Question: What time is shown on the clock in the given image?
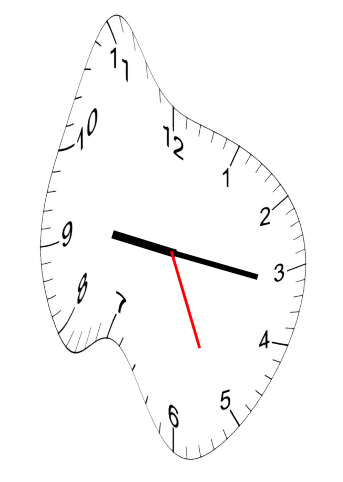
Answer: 09:16:26